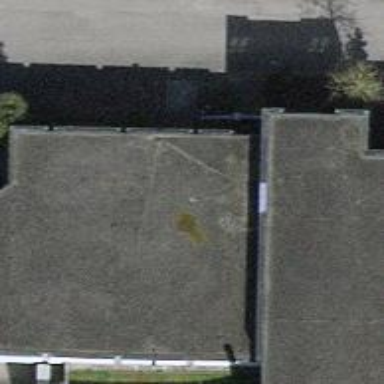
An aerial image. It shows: Building with flat roof.